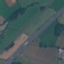
Label: Highway